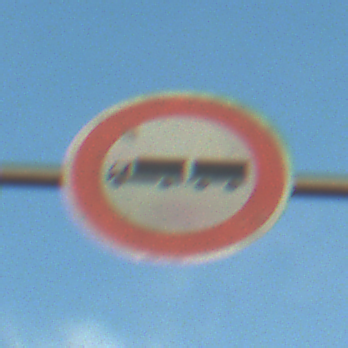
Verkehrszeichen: VerbotLastkraftwagenMitAnhaenger
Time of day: SunriseSunset
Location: Outdoor (Nature)
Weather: PartlyCloudy
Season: NotSpecified
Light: Natural